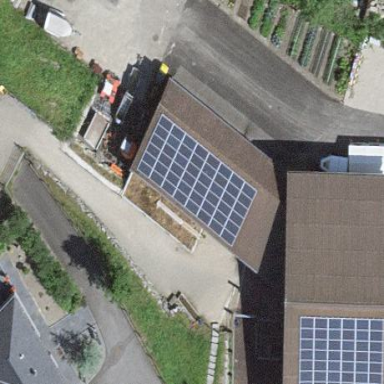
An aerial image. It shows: Solar power generator.